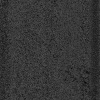
Atmospheric dust classification: dusty